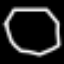
Label: octagon